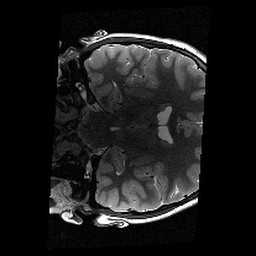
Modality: T2w
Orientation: coronal
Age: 10
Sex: male
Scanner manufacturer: siemens
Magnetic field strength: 3 T
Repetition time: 9.23 s
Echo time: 0.067 s